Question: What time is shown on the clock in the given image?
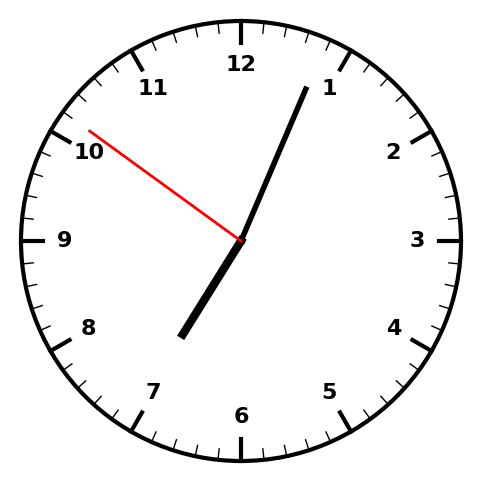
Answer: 07:03:51